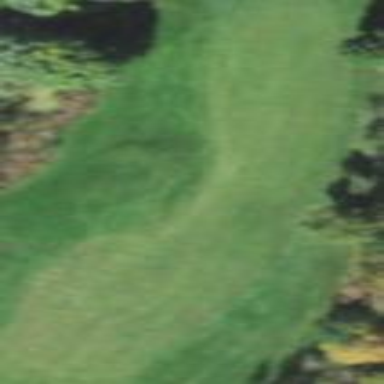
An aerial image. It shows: Scenic golf fairway.